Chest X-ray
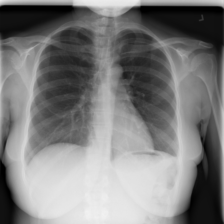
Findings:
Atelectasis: negative
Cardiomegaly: negative
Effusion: negative
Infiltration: negative
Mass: negative
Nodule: negative
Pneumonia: negative
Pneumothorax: negative
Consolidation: negative
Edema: negative
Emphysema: negative
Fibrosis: negative
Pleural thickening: negative
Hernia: negative